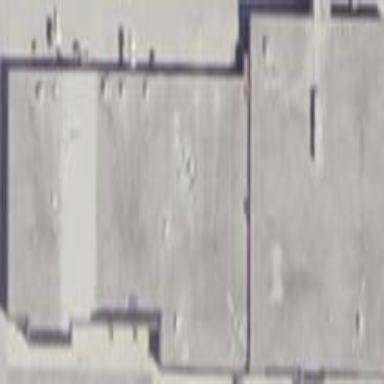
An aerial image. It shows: Supermarket located in building.